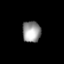
Tissue: lung
Cell type: Epithelial cells
Senescence score: 0.2074
Nuclear area (px): 384
Mean DAPI intensity: 150.815